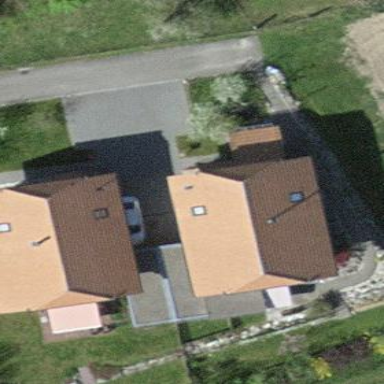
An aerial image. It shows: Residential building.